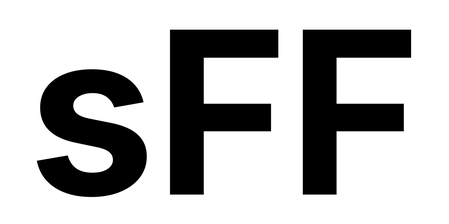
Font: Inter_Bold